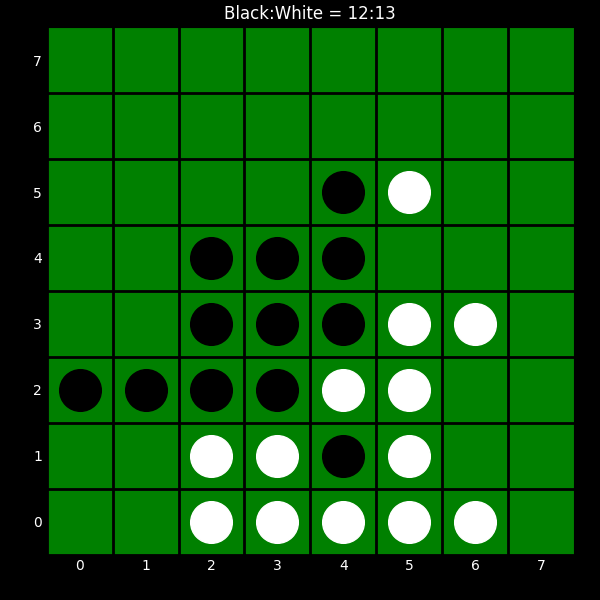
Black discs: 12
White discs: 13